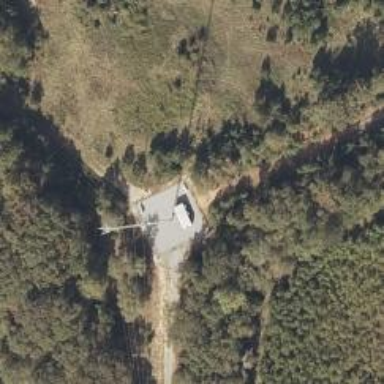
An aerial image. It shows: Communication mast tower.